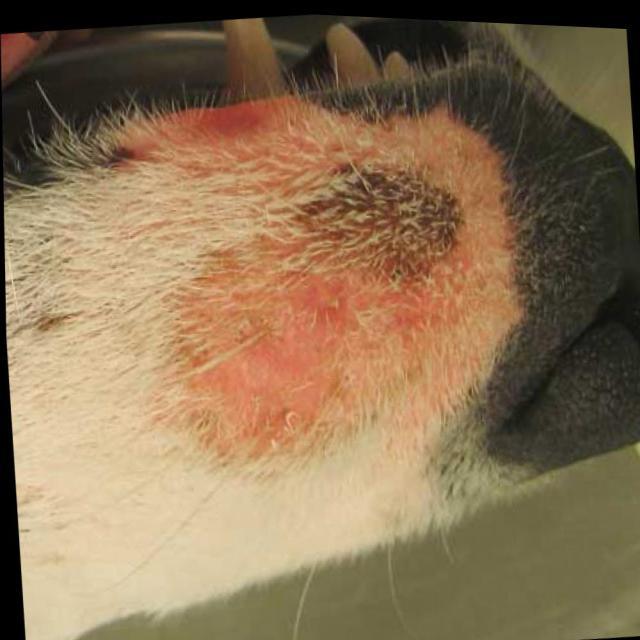
Canine ringworm (Dermatophytosis) — fungal infection caused by Microsporum or Trichophyton. Presents with circular alopecia, scaling, crusting, and broken hairs.